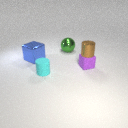
small purple rubber cube in front of large green metal sphere